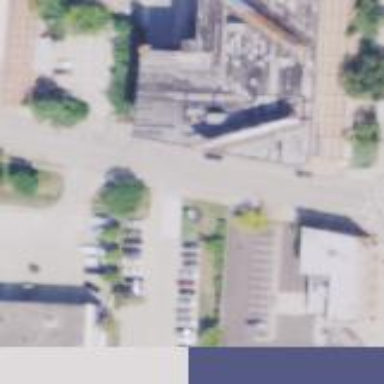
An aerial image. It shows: Industrial building.